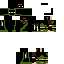
A male human skin with dark skin, wearing brown helmet dressed in a blue hoodie and black pants, featuring a closed mouth.